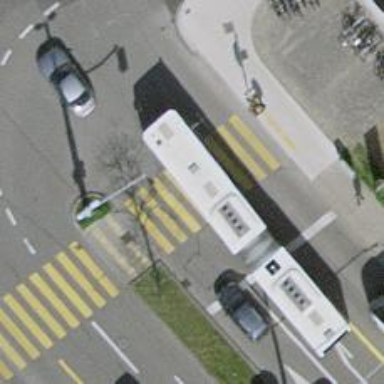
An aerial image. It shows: Asphalt footway with crossing controlled by traffic signals.